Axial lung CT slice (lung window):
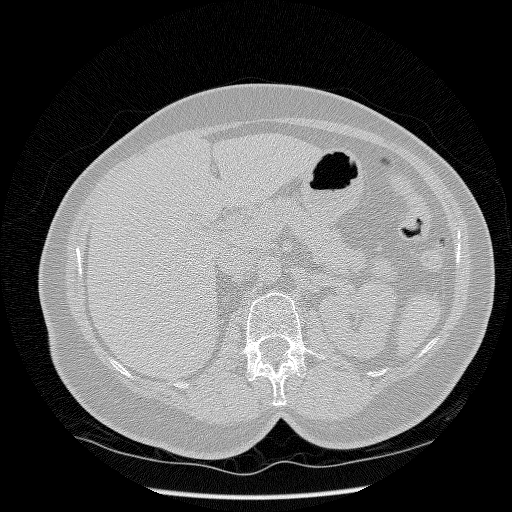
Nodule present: no